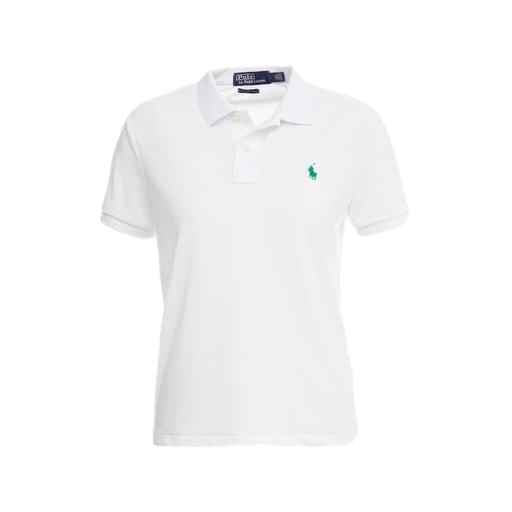
skinny-fit stretch polo shirt, skinny-fit polo shirt, white iconic slim stretch polo, white background